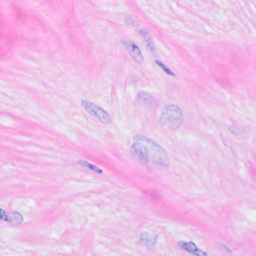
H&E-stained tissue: Breast